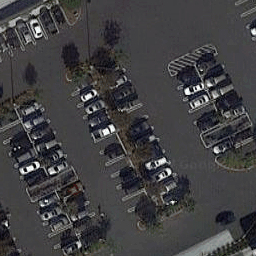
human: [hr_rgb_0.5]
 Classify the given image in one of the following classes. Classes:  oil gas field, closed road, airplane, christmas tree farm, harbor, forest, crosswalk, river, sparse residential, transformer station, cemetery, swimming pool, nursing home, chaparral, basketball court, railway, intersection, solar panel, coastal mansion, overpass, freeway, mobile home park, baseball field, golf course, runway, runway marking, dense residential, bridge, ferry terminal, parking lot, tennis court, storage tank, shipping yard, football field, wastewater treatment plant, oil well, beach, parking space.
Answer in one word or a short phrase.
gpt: parking lot